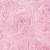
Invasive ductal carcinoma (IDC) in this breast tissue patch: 0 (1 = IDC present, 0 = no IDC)